Field crop: maize
Growth stage: 1
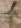
Species: atriplex